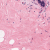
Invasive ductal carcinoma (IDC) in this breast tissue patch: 0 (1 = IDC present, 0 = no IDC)